Field crop: maize
Growth stage: 2
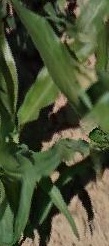
Species: maize